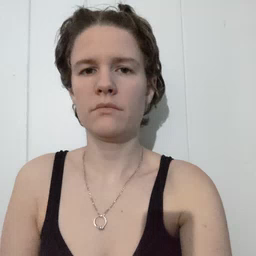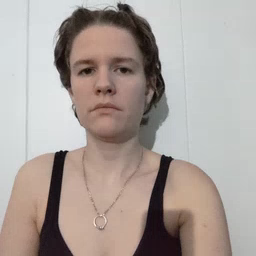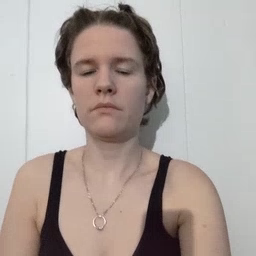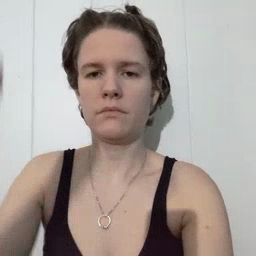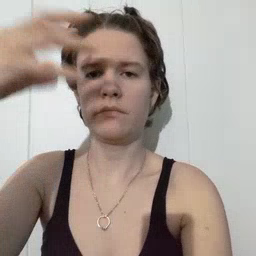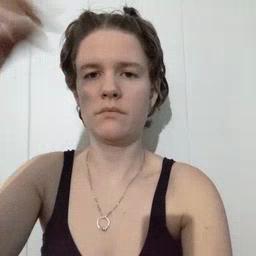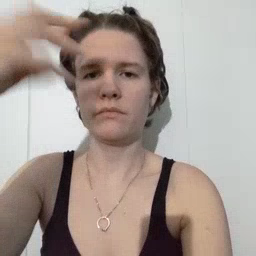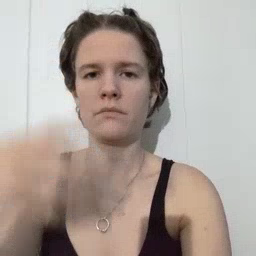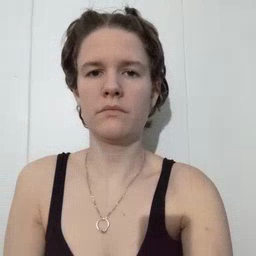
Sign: shower